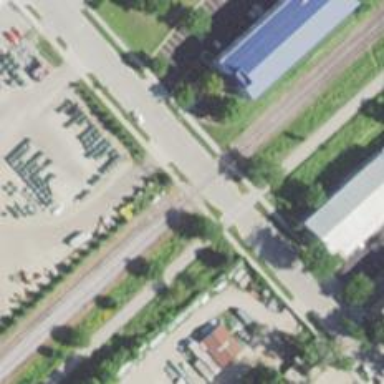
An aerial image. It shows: Railway crossing.